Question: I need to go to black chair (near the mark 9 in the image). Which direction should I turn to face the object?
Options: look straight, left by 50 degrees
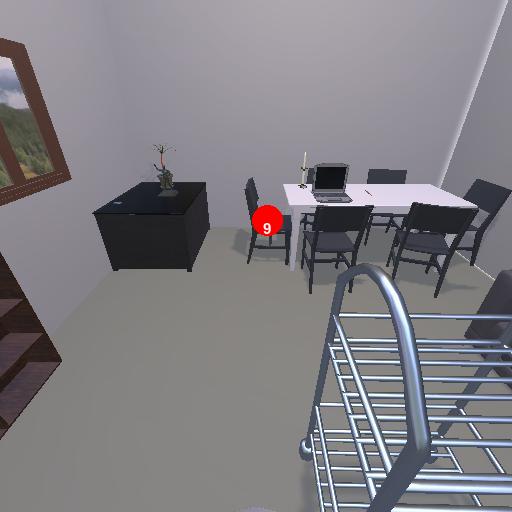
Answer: look straight